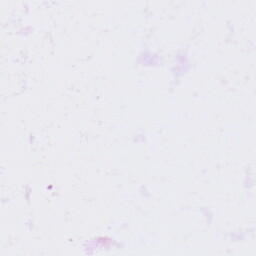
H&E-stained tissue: Lung